Question: I want to read xml file in asp.net use c# and also to write I tried this code
'''
using (XmlReader reader = XmlReader.Create(Server.MapPath("TestXml.xml")))
{
reader.Read();
while (reader.Read())
{
Response.Write( reader.Value.ToString());
Response.Write("<br />");
}
}
'''
and the output is:

and the xml is
'''
<?xml version="1.0" encoding="utf-8" ?>
<note>
<to>Chayem</to>
<from>Shaul</from>
<heading>Way?</heading>
<body>because</body>
</note>
'''
What do I do? Thank you.
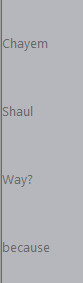
Answer: 'XmlReader.Read()' always processes the next node in the document. Note: , not . If you step through that code and examine each node, you'll see that while there are only six elements in the XML document, the 'XmlReader' is processing eleven nodes.
This is because your XML document (like most) has text nodes containing whitespace characters between the elements. Your code is writing a '<br/'> to the response every time the 'XmlReader' encounters a node. What you want is to write one out every time the 'XmlReader' encounters an element with text content.
A way to do this is to simply only write out nodes that contain something other than whitespace, e.g.:
'''
if (!string.IsNullOrEmpty(reader.Value.ToString().Trim())
{
Response.Write(reader.Value.ToString())
Response.Write("<br/>");
}
'''
But why are you even using an 'XmlReader'? There are much easier ways to generate this output. Load the XML into an 'XDocument', for instance, and you can produce the output like this:
'''
Response.Write(string.Join("<br/>", doc.Descendants()
.Where(x => (!string.IsNullOrEmpty(x.Value.ToString().Trim())
.Select(x => x.Value.ToString())
.ToArray());
'''